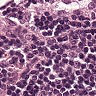
Metastatic tissue present: no